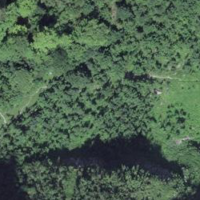
EUNIS habitat code: 44
Species observed at this site:
Astrantia major